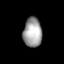
Tissue: lung
Cell type: Endothelial cells
Senescence score: 0.5809
Nuclear area (px): 540
Mean DAPI intensity: 159.528